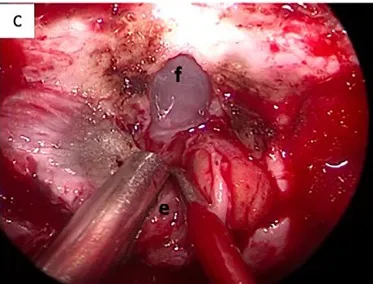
Intra-operative conditions of the lesion. The dura of sphenoid platform was opened.
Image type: medical_photograph (other_medical_photograph)